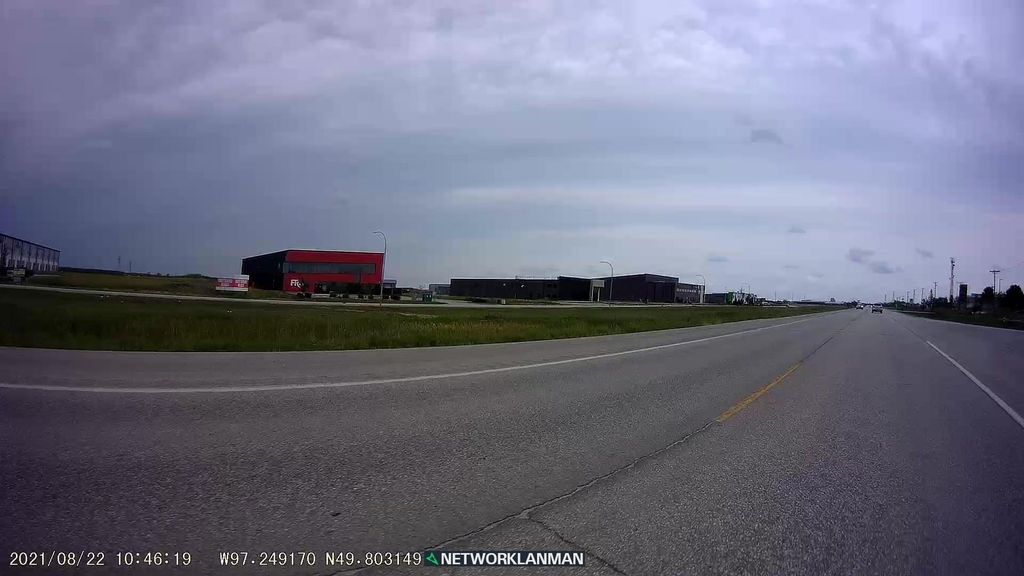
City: winnipeg